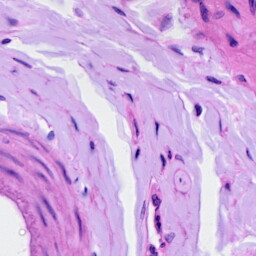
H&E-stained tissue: Ovarian